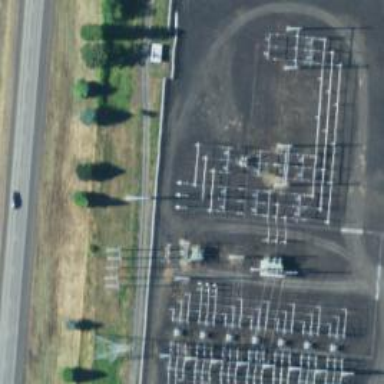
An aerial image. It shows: Switch for power supply.